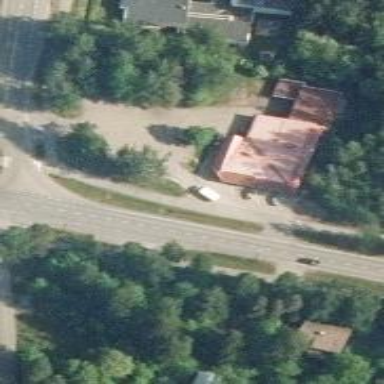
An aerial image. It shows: Convenience shop.